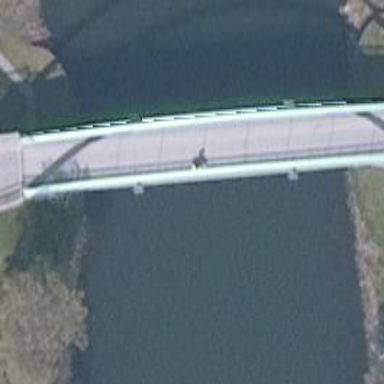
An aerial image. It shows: There is bridge in the image.